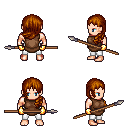
a pixel art fantasy rpg character, male body template, human, light skin, brown tunic, white pants, brunette left-swept hairstyle, gold gloves, spear, four views (front, back, left, right), 2x2 character sprite sheet, small pixel art, hard edges, no anti-aliasing